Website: bh-photo
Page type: review-order
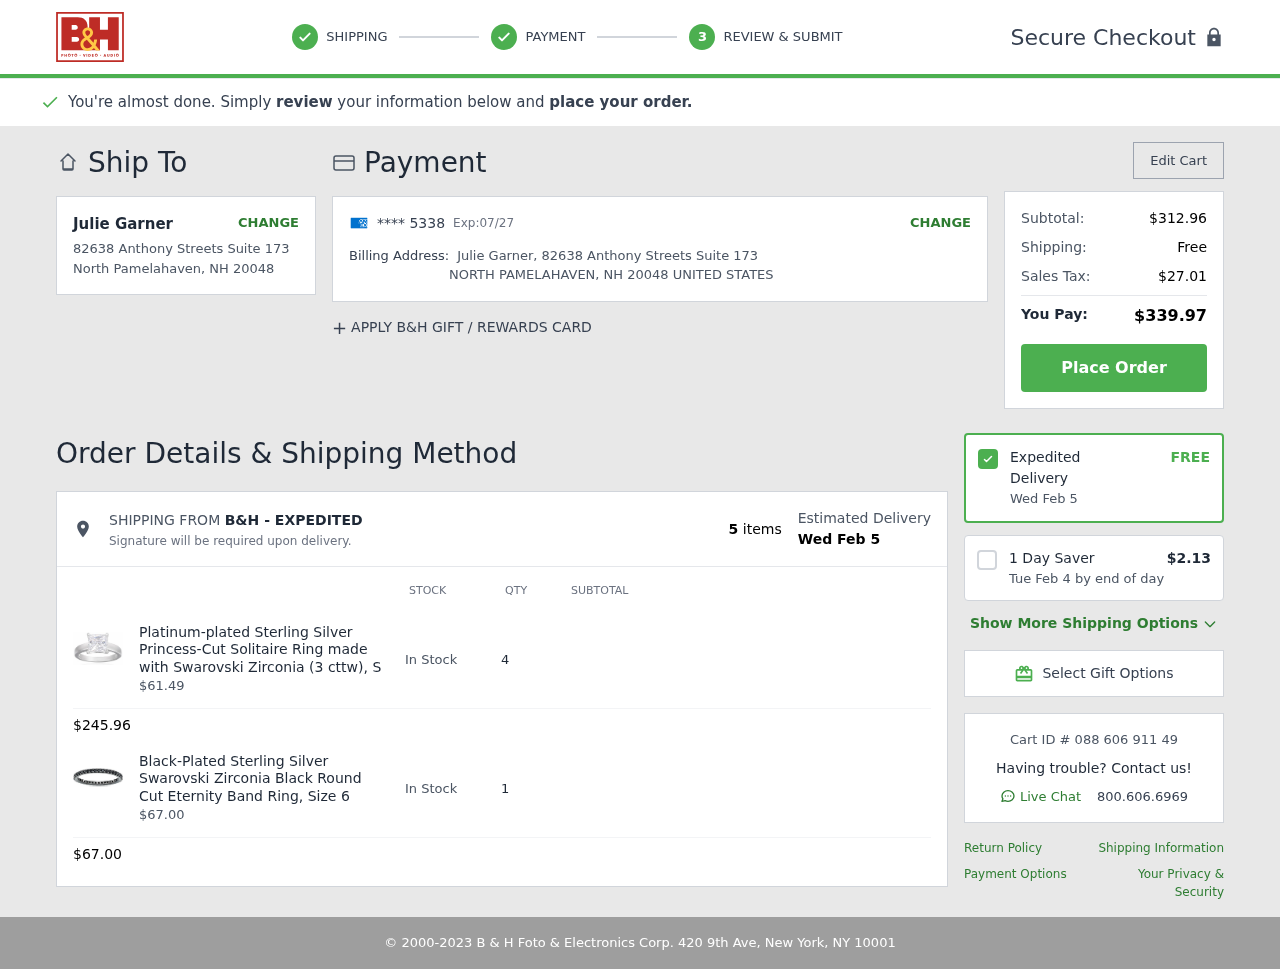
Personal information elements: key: PII_CARD_EXPIRY
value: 07/27
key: PII_CARD_LAST4
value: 5338
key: PII_CITY
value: North Pamelahaven
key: PII_COUNTRY
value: UNITED STATES
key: PII_FULLNAME
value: Julie Garner
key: PII_POSTCODE
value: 20048
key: PII_STATE_ABBR
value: NH
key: PII_STREET
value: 82638 Anthony Streets Suite 173
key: PII_STREET2
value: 82638 Anthony Streets Suite 173
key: PII_FULLNAME2
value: Julie Garner
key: PII_CITY2
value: NORTH PAMELAHAVEN
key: PII_STATE_ABBR2
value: NH
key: PII_POSTCODE_FULL
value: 20048
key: PII_POSTCODE_NUMERIC
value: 20048
Product elements: key: PRODUCT1_NAME
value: Platinum-plated Sterling Silver Princess-Cut Solitaire Ring made with Swarovski Zirconia (3 cttw), S
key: PRODUCT1_PRICE
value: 61.49
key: PRODUCT1_QUANTITY
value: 4
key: PRODUCT2_NAME
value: Black-Plated Sterling Silver Swarovski Zirconia Black Round Cut Eternity Band Ring, Size 6
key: PRODUCT2_PRICE
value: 67
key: PRODUCT2_QUANTITY
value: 1
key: PRODUCT1_SUBTOTAL
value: $245.96
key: PRODUCT2_SUBTOTAL
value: $67.00
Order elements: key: ORDER_SUBTOTAL
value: $312.96
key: ORDER_SHIPPING_COST
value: Free
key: ORDER_TAX
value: $27.01
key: ORDER_TOTAL
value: $339.97
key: ORDER_NUM_ITEMS
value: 5 items
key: ORDER_DELIVERY_DATE
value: Wed Feb 5
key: ORDER_DELIVERY_DATE2
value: Wed Feb 5
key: ORDER_DELIVERY_DATE_ALT
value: Tue Feb 4 by end of day
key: ORDER_EXPEDITED_SHIPPING
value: $2.13
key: ORDER_ID
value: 088 606 911 49